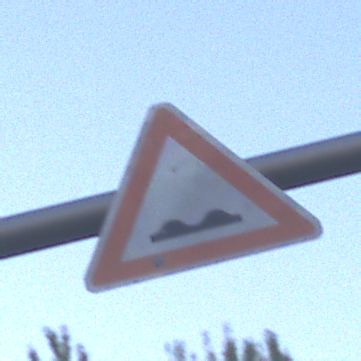
Verkehrszeichen: UnebeneFahrbahn
Umgebung: Outdoor, Urban
Tageszeit: SunriseSunset
Wetter: Clear
Licht: Natural
Jahreszeit: NotSpecified
Kontrast: LowContrast